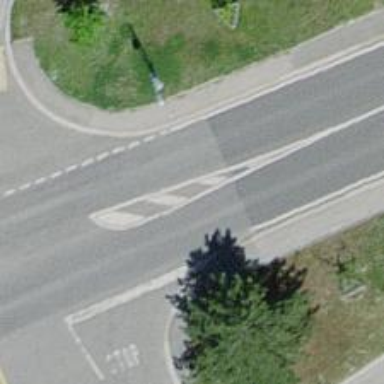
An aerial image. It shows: Asphalt footway with unmarked crossing and crossing island.